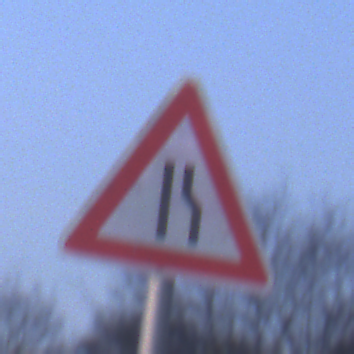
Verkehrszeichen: EinseitigVerengteFahrbahnRechts
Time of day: SunriseSunset
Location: Outdoor (Nature)
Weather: Clear
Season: NotSpecified
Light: Natural